高三 · 解析几何
如图, 求直线 $y=2 x+3$ 与抛物线 $y=x^{2}$ 所围成的图形的面积.

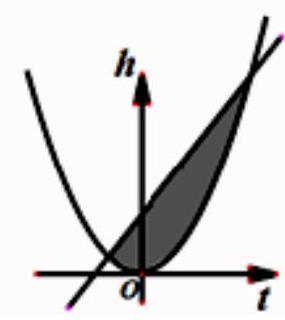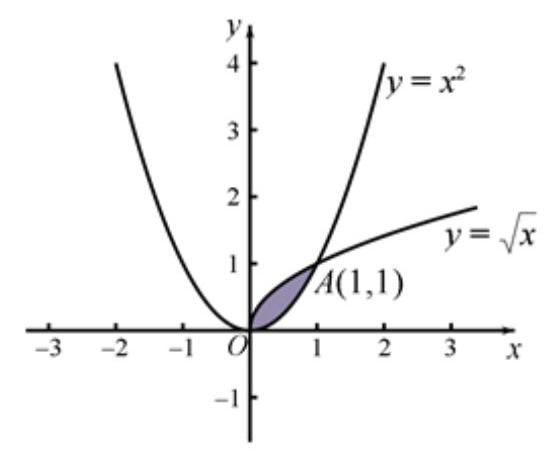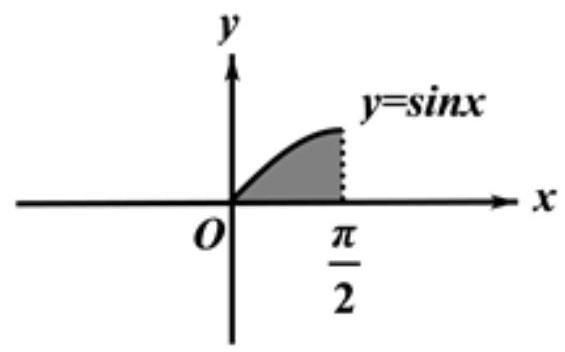
答案: 【解析】 $\left\{\begin{array}{l}y=2 x+3 \\ y=x^{2}\end{array} \Rightarrow x=-1\right.$ 或 $x=3$

$\therefore S=\int_{-1}^{3}\left(2 x+3-x^{2}\right) d x=\left(x^{2}+3 x-\frac{1}{3} x^{3}\right)_{-1}^{3}=\frac{32}{3}$

【分析】通过求交点坐标确定积分上下限, 利用微积分基本定理即可求出所围图形的面积.19.答案：解：作出图象 (如图所示) :

由 $\left\{\begin{array}{l}y^{2}=x \\ y=x^{2},\end{array}\right.$ 解得 $\left\{\begin{array}{l}x=0 \\ y=0\end{array}\right.$ 或 $\left\{\begin{array}{l}x=1 \\ y=1,\end{array}\right.$

所以点 $A(1,1)$.

结合图形可得所求面积为:

$$
S=\int_{0}^{1}\left(\sqrt{x}-x^{2}\right) d x=\left.\left(\frac{2}{3} x^{\frac{3}{2}}-\frac{1}{3} x^{3}\right)\right|_{0} ^{1}=\frac{2}{3}-\frac{1}{3}=\frac{1}{3}
$$

故所求面积为 $\frac{1}{3}$

【分析】画出草图, 求出两曲线的交点坐标, 确定被积函数和积分区间, 然后根据定积分进行求解即可.

20.答案: 【解析】 曲线 $y=\sin x\left(0 \leq x \leq \frac{\pi}{2}\right)_{\text {和直线 }} x=\frac{\pi}{2}, y=0$ 所围成图形如下图阴影部分所示:

则可表示为: $\int_{0}^{\frac{\pi}{2}} \sin x d x$.

【分析】画出曲线 $y=\sin x\left(0 \leq x \leq \frac{\pi}{2}\right)_{\text {和直线 }} x=\frac{\pi}{2}, y=0$ 所围成图形, 表示成定积分.